Field crop: maize
Growth stage: 2
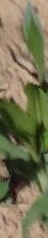
Species: maize